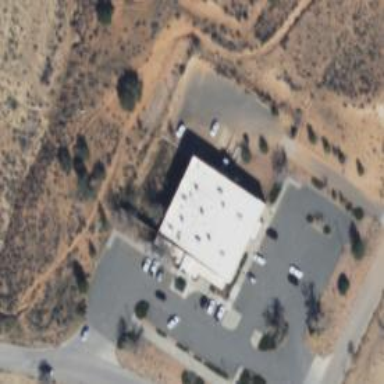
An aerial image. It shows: Building that serves as post office.